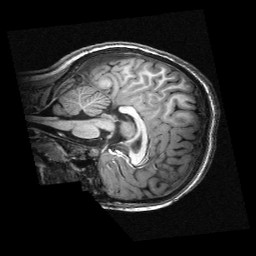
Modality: T1w
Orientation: sagittal
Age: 11
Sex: female
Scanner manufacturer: siemens
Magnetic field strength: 3 T
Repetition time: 2.3 s
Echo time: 0.00336 s